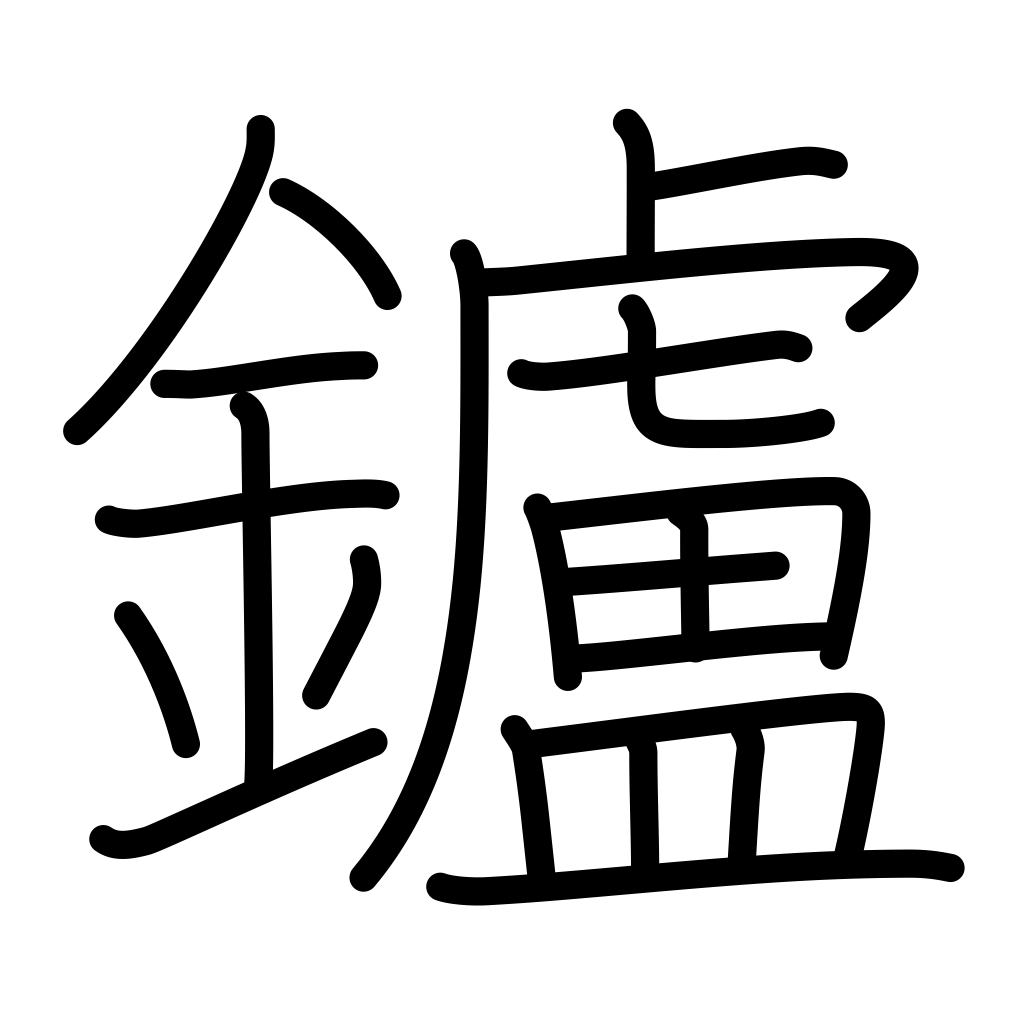
Meaning: hearth, fireplace, furnace